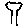
Label: tree